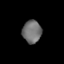
Tissue: lung
Cell type: T cells
Senescence score: 0.1652
Nuclear area (px): 421
Mean DAPI intensity: 112.026